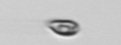
Label: Cryptophyta